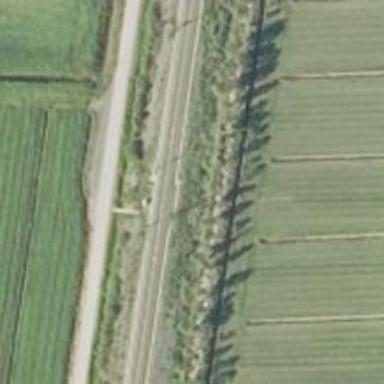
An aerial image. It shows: Railway with continuous electrified contact line.